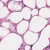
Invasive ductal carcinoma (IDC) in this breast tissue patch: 0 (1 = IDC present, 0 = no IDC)